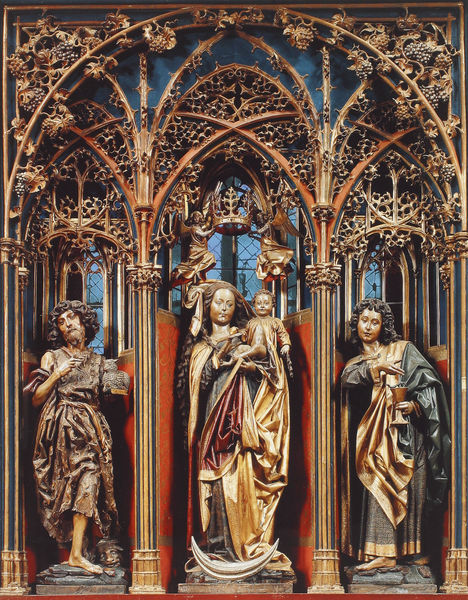
Titel: Lautenbach, Hochaltar der Wallfahrts- und Pfarrkirche St. Mariä Krönung
Künstler: Meister des Lautenbacher Hochaltares
Standort: Lautenbach, St. Maria Krönung (EU - D - BW)
Schlagwörter: blau, blätter, mann, menschen, fenster, frau, holz, schwarz, säule, säulen, rot, bart, johannes, kirche, gewand, gold, kelch, drei, kind, mutter, pflanze, pflanzen, gotik, krone, locken, engel, frucht, früchte, ranken, statue, trauben, fell, baby, figuren, wein, bronze, bemalt, bögen, arkade, mond, gewölbe, schaf, mondsichel, sichel, mäntel, altar, schnitzerei, weintrauben, statuen, gotisch, jesus, heilige, kirchlich, traube, rebe, reben, weinstock, maria, madonna, eule, verzierungen, geschnitzt, jesuskind, johannes der täufer, gefaßt, triptychon, jsus, steinfiguren, drei figuren, trptychon, herilige, isenheimer